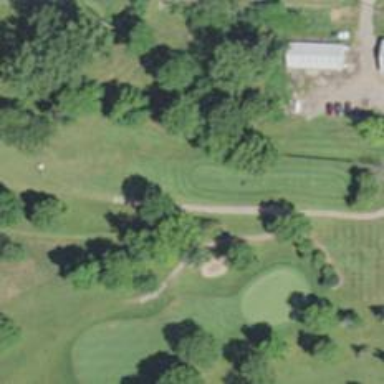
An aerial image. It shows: Path designated for golf carts.